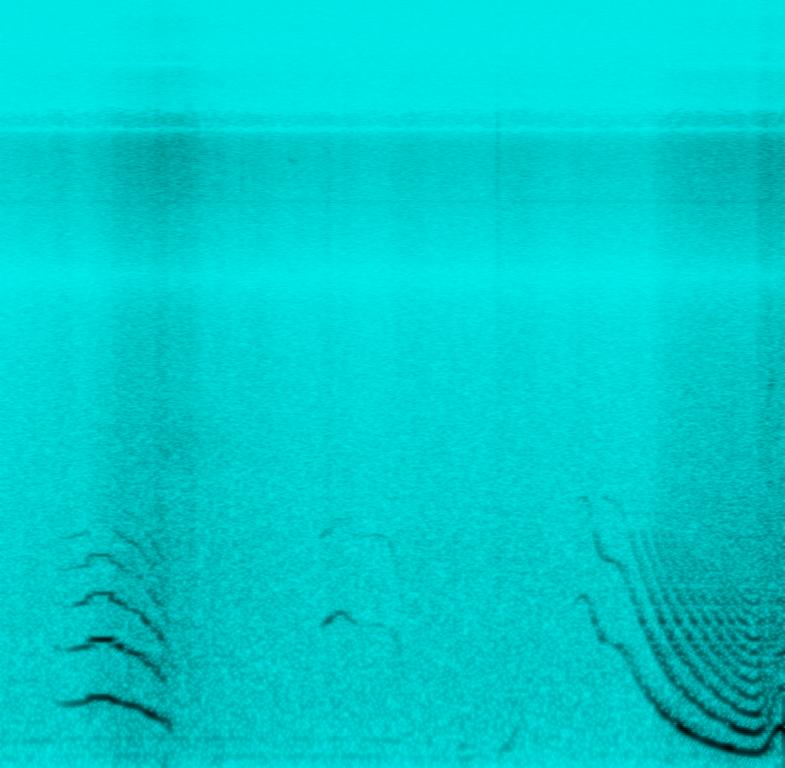
This is an instrumental theremin piece. The theremin is making vague sound effects. There is an eerie atmosphere to this performance. This recording could be sampled for use as sound effects in movies.